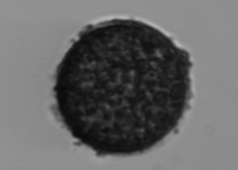
Label: Coscinodiscus